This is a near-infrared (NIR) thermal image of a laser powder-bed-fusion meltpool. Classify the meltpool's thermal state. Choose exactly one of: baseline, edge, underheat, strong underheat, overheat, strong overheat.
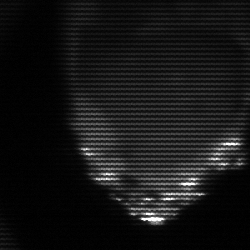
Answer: edge